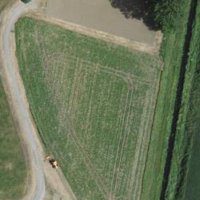
EUNIS habitat code: 52
Species observed at this site:
Cyperus esculentus